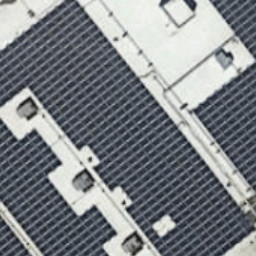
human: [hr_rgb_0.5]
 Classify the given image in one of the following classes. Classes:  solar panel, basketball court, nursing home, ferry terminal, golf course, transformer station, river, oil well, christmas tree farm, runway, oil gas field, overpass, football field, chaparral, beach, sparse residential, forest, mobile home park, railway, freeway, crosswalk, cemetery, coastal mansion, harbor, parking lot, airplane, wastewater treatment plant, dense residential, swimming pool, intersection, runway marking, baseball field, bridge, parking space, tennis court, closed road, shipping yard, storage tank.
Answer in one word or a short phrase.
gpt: solar panel